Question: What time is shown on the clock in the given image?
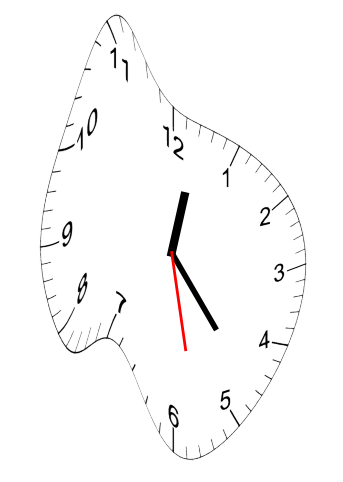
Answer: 12:23:28